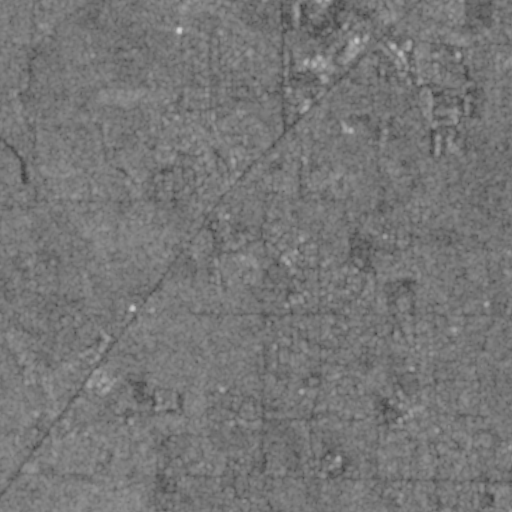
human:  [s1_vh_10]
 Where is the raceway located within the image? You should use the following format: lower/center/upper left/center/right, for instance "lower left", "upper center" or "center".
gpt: The raceway is located in the upper right of the image.
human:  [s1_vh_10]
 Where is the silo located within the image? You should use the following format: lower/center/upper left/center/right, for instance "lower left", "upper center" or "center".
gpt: The silo is located in the lower left of the image.
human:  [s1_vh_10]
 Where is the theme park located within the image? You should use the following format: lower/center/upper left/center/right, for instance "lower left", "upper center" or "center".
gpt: The theme park is located in the upper right of the image.
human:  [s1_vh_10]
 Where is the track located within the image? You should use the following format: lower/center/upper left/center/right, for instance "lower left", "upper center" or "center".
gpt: The track is located in the lower center of the image.
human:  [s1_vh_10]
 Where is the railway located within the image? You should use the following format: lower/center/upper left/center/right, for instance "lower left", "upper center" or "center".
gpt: The railway is located in the right of the image.
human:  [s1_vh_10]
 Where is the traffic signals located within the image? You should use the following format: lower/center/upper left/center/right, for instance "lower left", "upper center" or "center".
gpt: The traffic signals is located in the upper right of the image.
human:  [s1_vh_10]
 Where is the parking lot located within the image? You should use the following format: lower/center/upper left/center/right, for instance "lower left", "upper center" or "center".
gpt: There is no parking lot in the image.

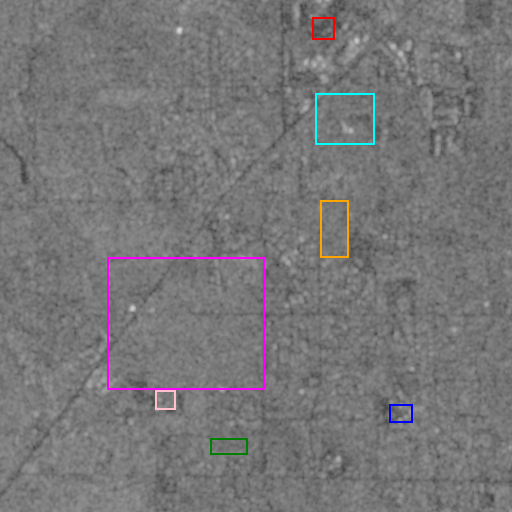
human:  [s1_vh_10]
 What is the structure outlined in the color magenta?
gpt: The structure outlined in magenta is a crop field.
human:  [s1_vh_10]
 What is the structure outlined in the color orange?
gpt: The structure outlined in orange is a park.
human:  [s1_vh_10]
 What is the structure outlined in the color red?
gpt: The structure outlined in red is a parking lot.
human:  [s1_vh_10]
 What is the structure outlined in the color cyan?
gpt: The structure outlined in cyan is a theme park.
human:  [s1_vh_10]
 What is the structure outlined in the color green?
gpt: The structure outlined in green is a track.
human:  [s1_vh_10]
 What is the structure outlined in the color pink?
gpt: The structure outlined in pink is a building.
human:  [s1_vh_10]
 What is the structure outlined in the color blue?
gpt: The structure outlined in blue is a building.
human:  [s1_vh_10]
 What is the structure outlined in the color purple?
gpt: There is no purple outline.